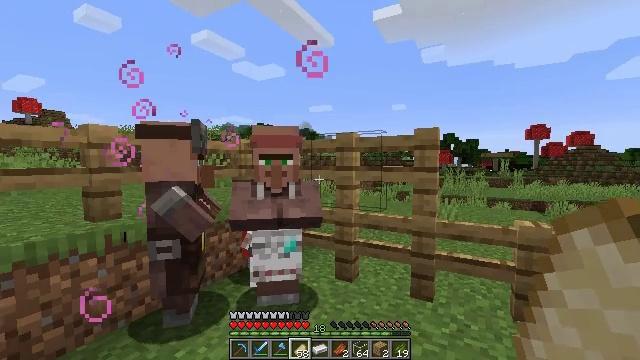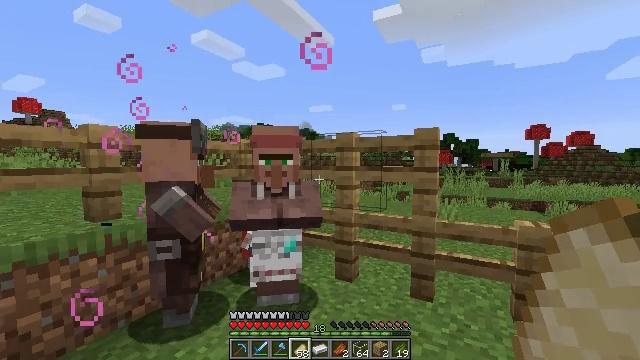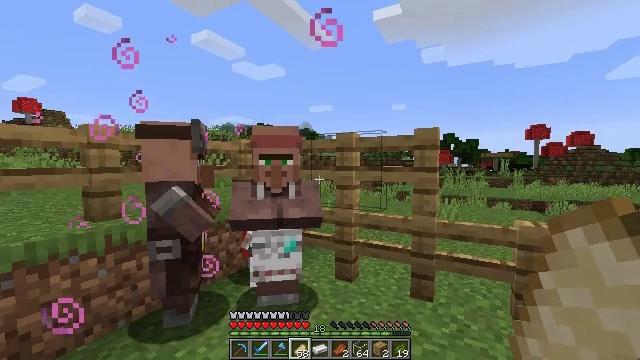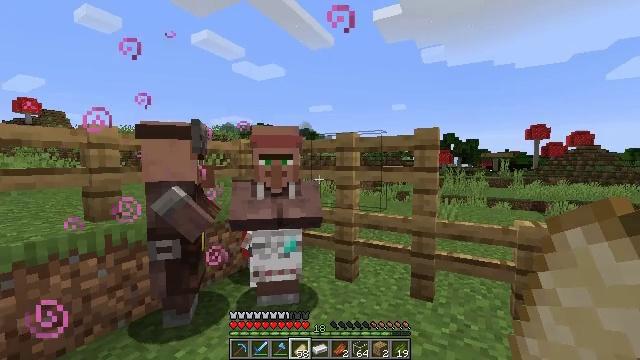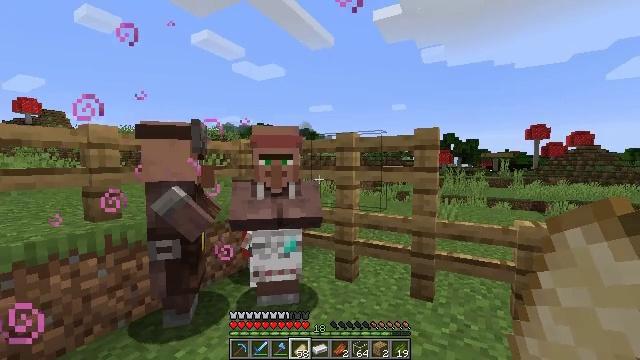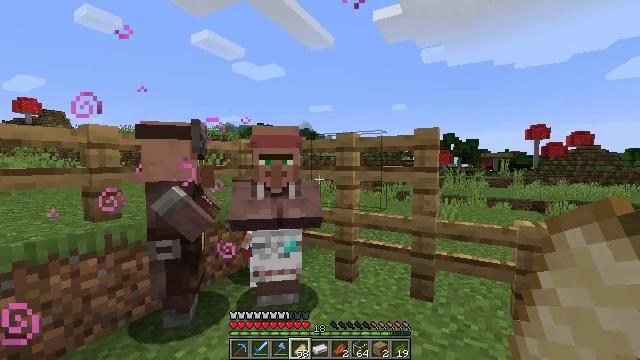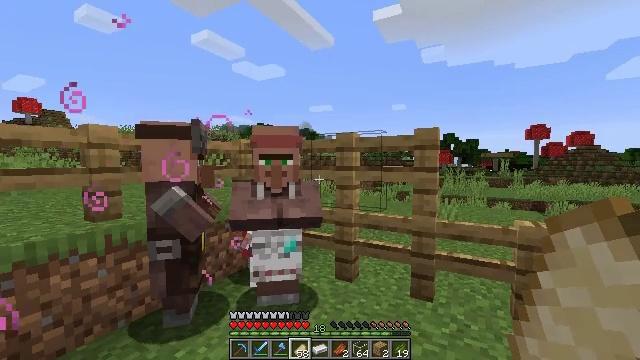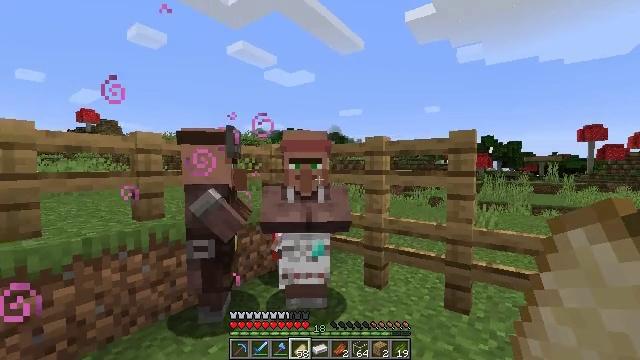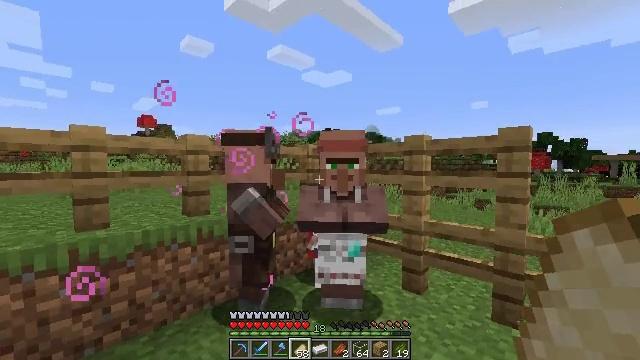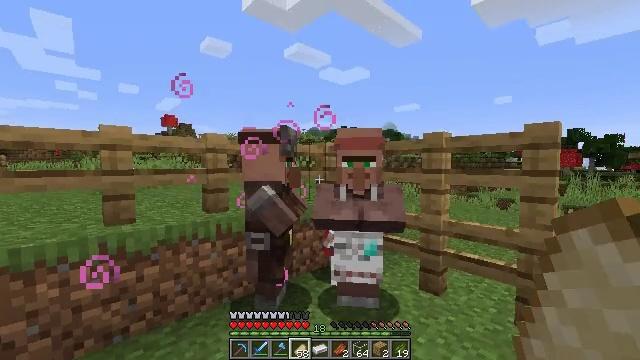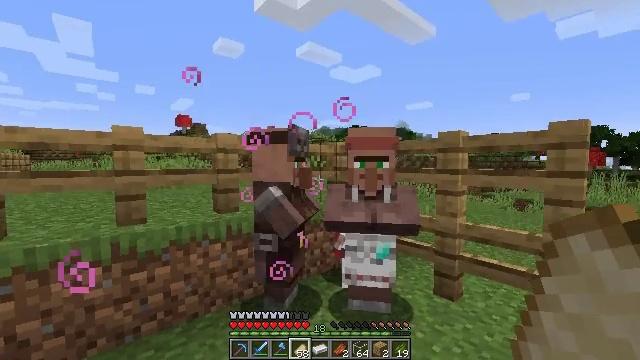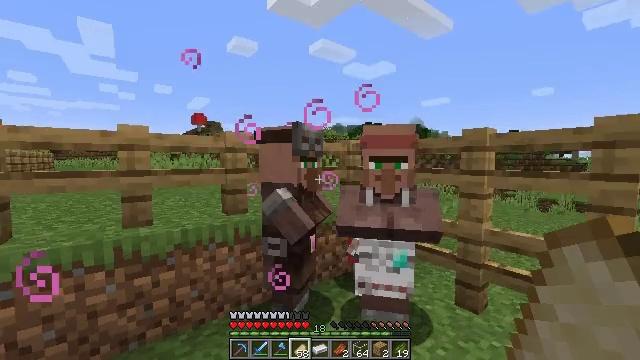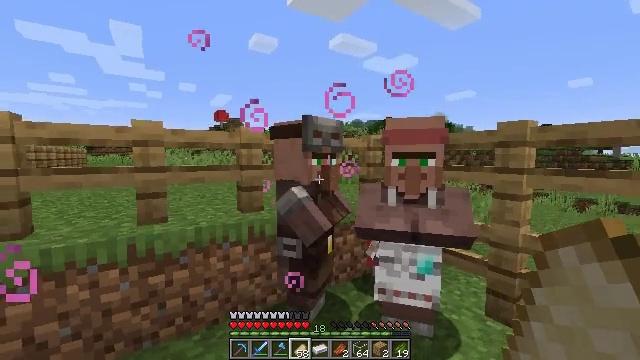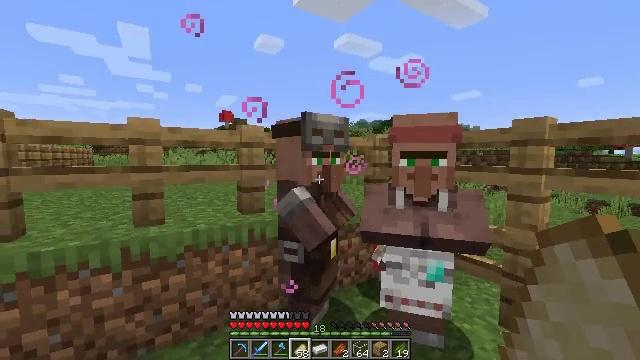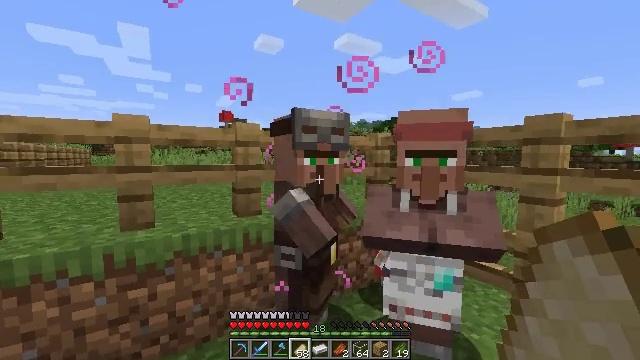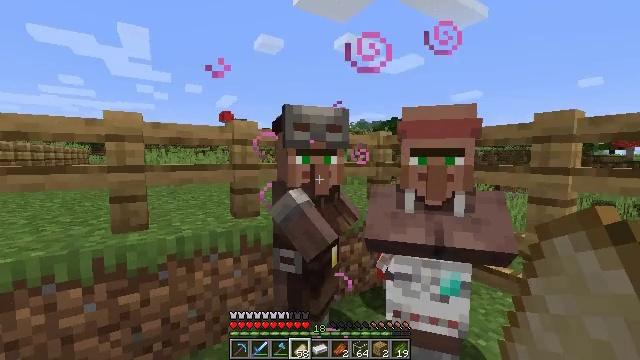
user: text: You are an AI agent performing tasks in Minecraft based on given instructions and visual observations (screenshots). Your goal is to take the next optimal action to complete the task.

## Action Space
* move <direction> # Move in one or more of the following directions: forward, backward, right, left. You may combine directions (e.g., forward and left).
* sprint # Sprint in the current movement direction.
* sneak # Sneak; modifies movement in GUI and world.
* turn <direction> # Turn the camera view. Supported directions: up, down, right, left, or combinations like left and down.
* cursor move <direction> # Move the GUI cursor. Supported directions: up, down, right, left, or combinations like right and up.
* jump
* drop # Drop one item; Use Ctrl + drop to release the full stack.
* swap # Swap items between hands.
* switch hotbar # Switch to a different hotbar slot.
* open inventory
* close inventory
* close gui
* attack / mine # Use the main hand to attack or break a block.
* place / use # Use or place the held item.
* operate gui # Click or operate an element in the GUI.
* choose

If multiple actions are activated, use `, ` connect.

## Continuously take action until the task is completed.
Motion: motion action
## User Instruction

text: Open the crafting table to make a chainmail chestplate.
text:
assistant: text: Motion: no_op
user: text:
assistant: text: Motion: no_op
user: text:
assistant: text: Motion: no_op
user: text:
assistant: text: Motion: no_op
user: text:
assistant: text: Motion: no_op
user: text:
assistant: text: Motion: no_op
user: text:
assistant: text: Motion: turn left
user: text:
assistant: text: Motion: turn left
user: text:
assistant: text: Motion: turn left
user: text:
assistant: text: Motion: move forward, turn left
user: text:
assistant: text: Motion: move forward, turn left
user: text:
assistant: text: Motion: move forward, turn left
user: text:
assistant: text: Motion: move forward, turn left
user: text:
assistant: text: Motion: no_op
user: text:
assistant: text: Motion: no_op
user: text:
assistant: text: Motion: no_op
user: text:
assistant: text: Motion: turn left
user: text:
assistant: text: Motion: no_op
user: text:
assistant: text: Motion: use / place
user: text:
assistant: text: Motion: use / place
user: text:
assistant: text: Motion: use / place
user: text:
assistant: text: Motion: use / place
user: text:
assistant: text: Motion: no_op
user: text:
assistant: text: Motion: open gui
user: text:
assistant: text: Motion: no_op
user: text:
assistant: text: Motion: no_op
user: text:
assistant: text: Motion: no_op
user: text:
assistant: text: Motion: no_op
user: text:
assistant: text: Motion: no_op
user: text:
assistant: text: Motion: no_op